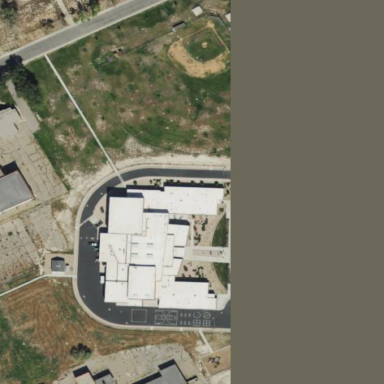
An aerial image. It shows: School building.